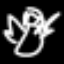
Label: angel